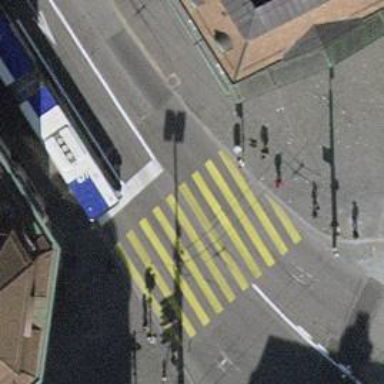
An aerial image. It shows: Road crossing with traffic signals.